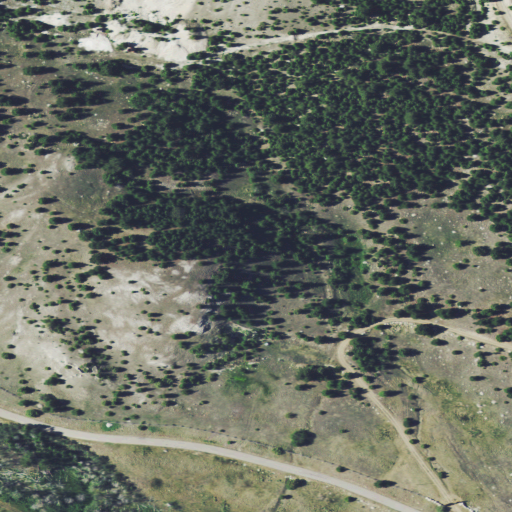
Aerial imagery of valley in Montana named Smith Gulch containing shrub, evergreen forest, grassland, and open development